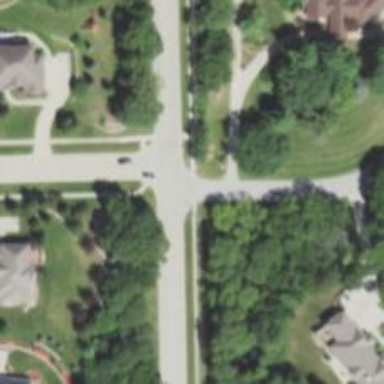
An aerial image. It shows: Unmarked road crossing.